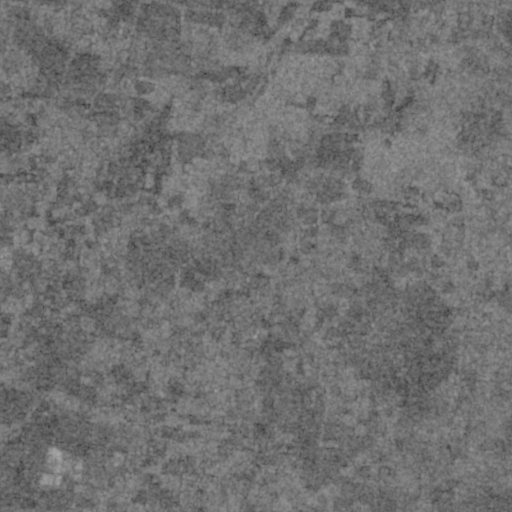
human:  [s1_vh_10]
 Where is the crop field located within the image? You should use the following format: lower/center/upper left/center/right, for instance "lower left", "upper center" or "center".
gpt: The crop field is located in the upper right of the image.
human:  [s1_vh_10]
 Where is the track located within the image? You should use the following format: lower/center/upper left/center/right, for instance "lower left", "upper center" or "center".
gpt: There is no track in the image.

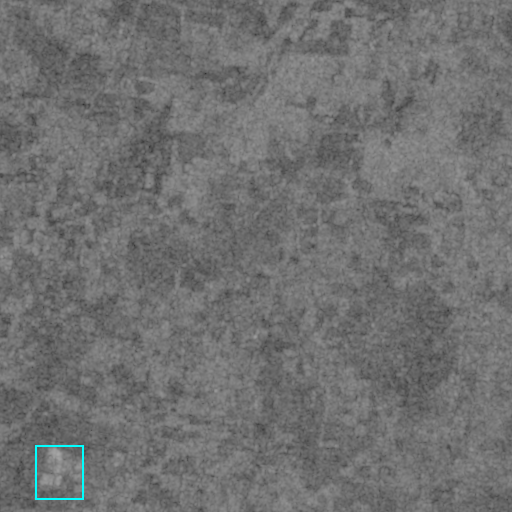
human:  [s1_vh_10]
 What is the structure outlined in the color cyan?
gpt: The structure outlined in cyan is a solar farm.
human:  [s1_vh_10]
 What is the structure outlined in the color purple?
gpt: There is no purple outline.